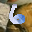
Label: 6